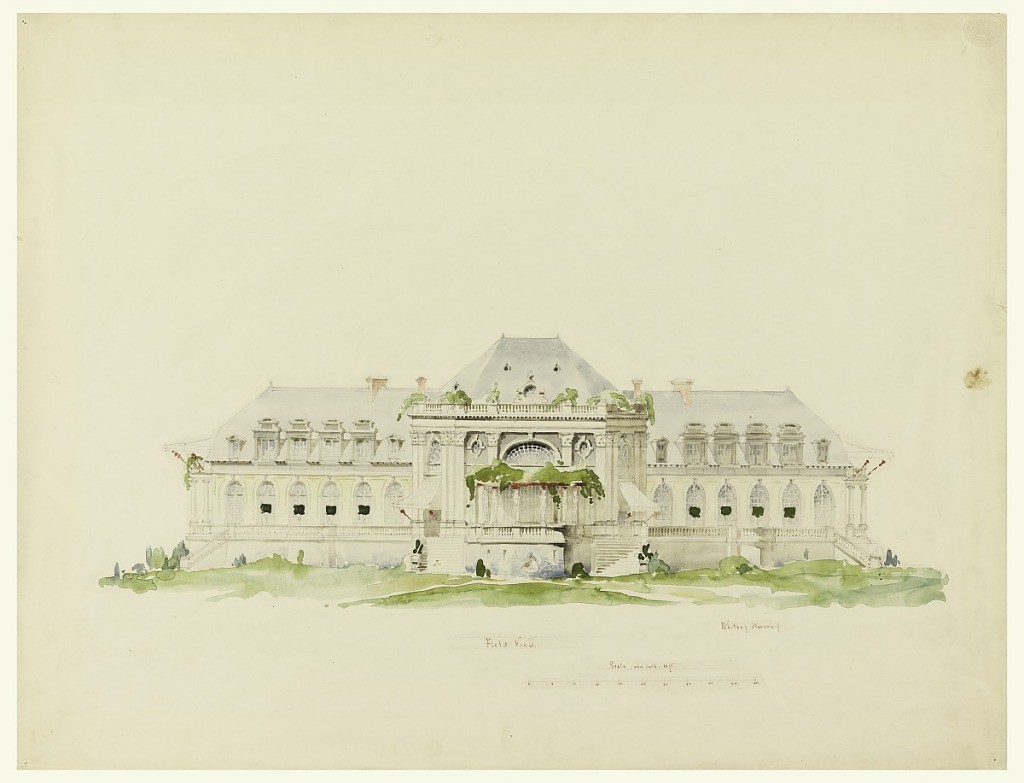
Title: Clubhouse and Golf Club, Newport, Rhode Island
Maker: Whitney Warren Jr., American, 1864–1943
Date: ca. 1896
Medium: Graphite, brush and watercolor on paper
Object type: Drawing
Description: Two-story building with pointed roof, balustrades, and greenery. The central part is projecting with a pair of stairs leading up to the main floor, where a loggia with gaines is shown. In brown ink, lower margin: Field View.; Scale, one inch = 10 ft [numbers below].